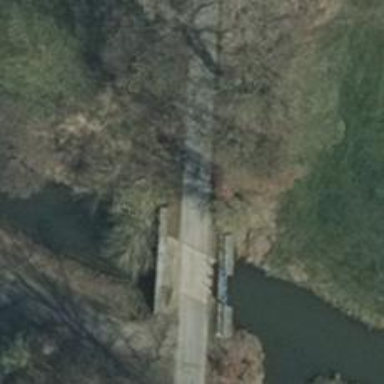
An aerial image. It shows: Paved track on bridge with grade 1 track type.